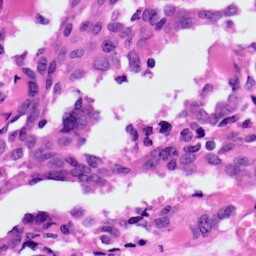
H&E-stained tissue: Ovarian